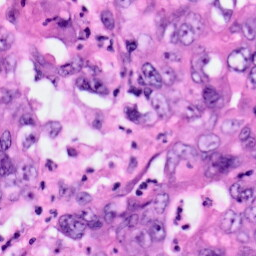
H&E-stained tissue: Pancreatic